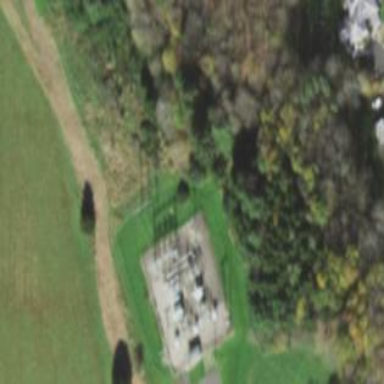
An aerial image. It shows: Power substation.